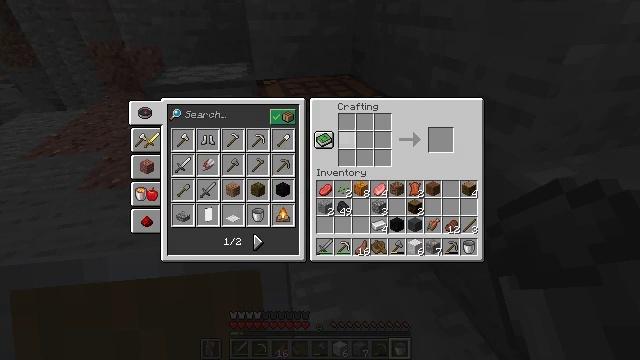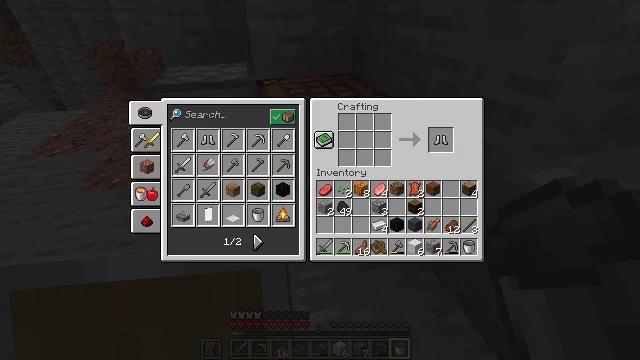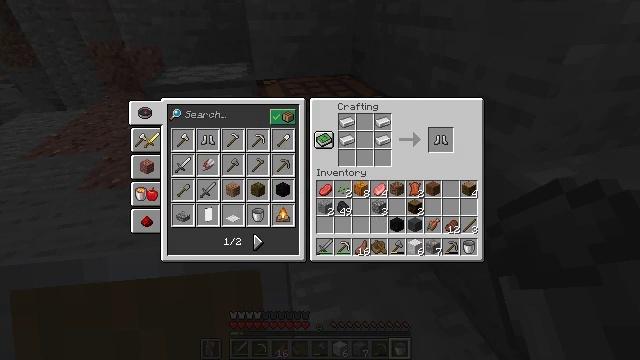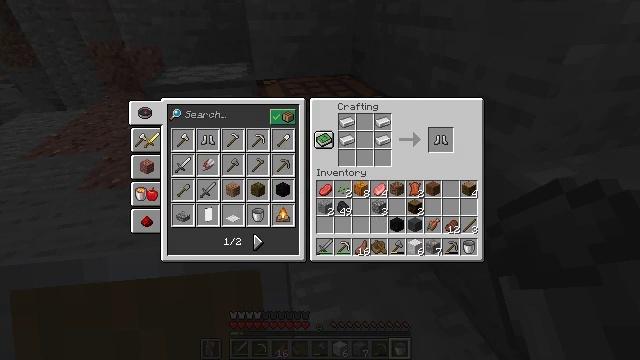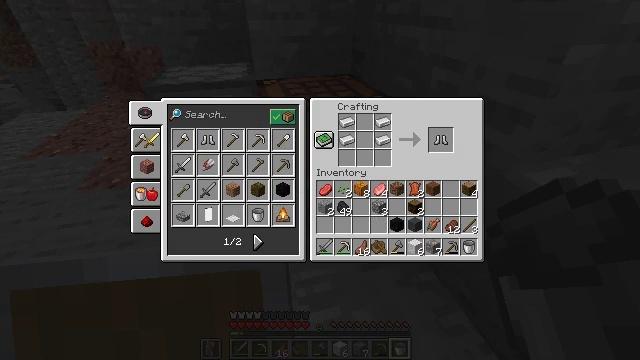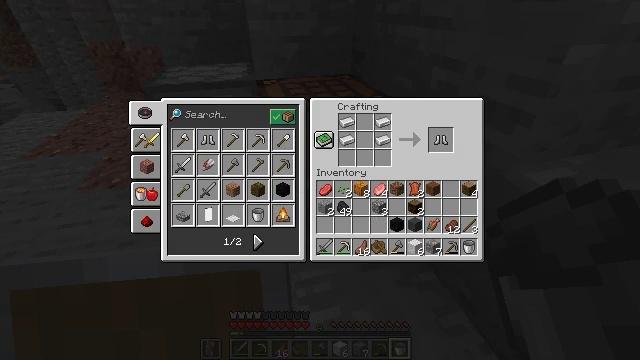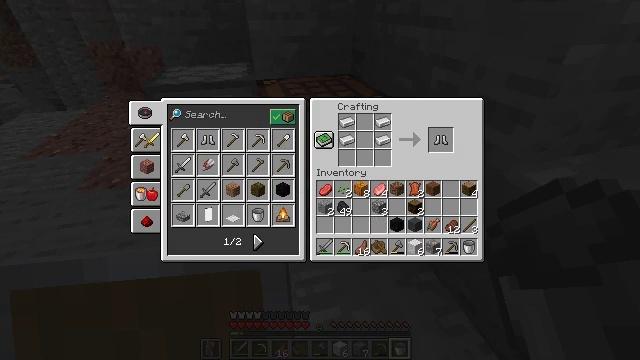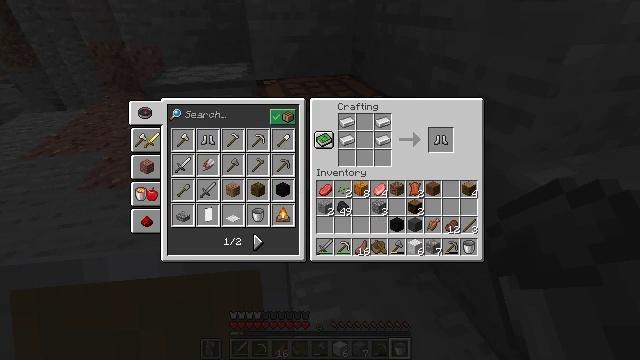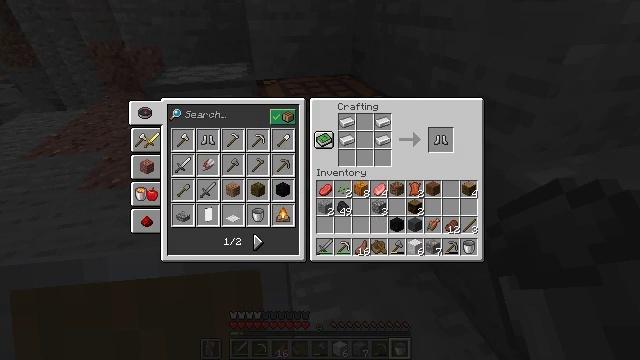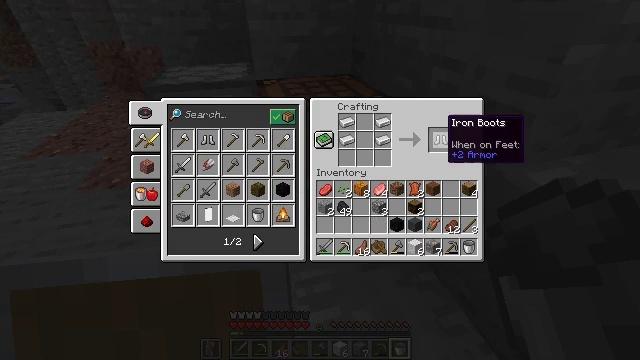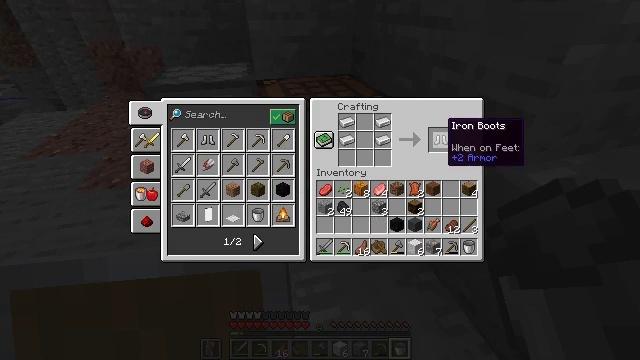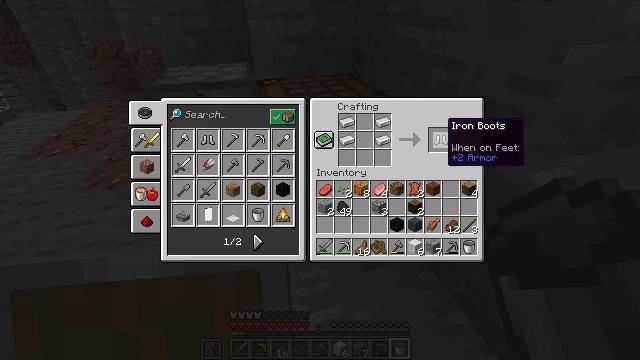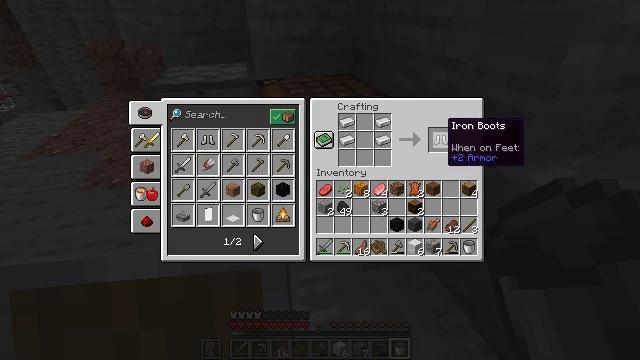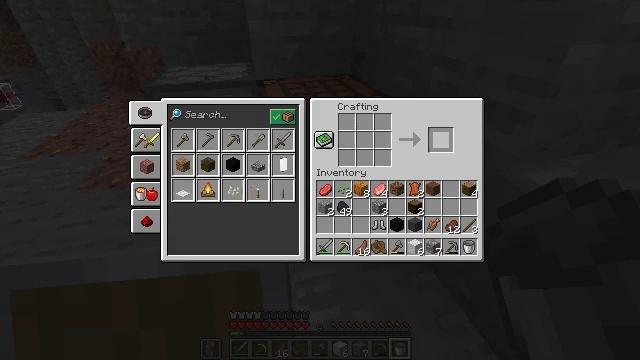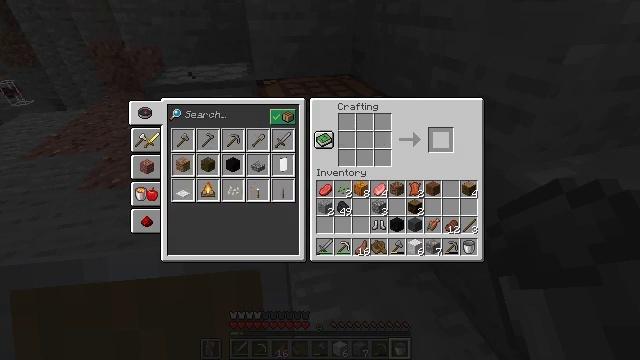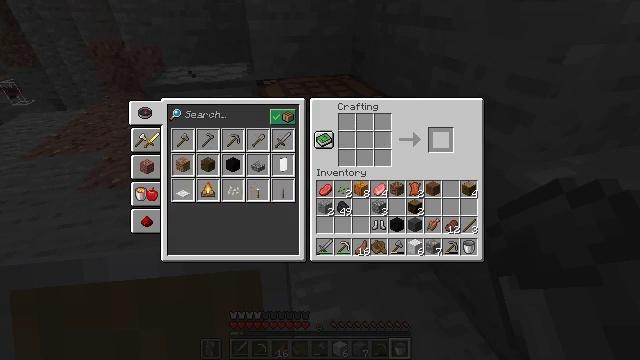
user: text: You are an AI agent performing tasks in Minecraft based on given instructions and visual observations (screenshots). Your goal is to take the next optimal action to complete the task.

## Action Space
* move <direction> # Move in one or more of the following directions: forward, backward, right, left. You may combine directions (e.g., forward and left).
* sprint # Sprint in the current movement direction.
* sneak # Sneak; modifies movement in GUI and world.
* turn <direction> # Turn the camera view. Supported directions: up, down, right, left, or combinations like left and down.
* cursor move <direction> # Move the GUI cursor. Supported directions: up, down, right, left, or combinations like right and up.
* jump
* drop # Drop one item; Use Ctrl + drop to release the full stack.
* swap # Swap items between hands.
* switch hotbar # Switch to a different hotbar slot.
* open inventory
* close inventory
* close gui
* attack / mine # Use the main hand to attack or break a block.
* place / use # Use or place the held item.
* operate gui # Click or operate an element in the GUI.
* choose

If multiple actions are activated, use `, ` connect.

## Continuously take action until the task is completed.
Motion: motion action
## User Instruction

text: Craft iron boots.
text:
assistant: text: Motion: cursor move right and up
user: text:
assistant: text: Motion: cursor move right
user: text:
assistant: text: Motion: no_op
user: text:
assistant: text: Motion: no_op
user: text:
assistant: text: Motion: no_op
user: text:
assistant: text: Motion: no_op
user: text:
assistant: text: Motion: no_op
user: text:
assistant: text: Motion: no_op
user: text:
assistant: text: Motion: cursor move down
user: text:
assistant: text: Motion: sneak
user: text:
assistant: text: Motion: sneak
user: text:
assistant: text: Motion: sneak
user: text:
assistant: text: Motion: sneak, operate gui
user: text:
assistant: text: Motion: sneak, operate gui
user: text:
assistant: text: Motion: sneak
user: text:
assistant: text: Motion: no_op
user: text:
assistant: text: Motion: no_op
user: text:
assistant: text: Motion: no_op